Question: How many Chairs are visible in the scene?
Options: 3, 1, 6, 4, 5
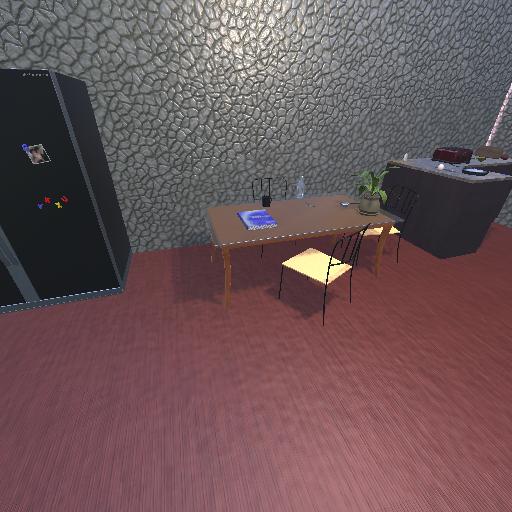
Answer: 3